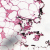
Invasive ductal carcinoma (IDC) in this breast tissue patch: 0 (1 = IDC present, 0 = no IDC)